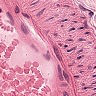
Metastatic tissue present: no